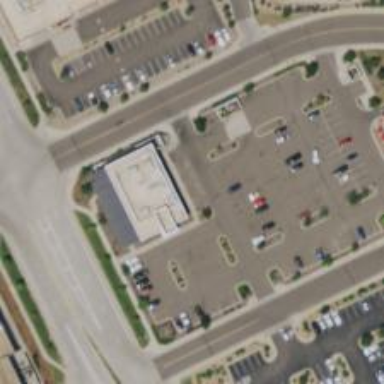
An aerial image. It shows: Parking space is available.